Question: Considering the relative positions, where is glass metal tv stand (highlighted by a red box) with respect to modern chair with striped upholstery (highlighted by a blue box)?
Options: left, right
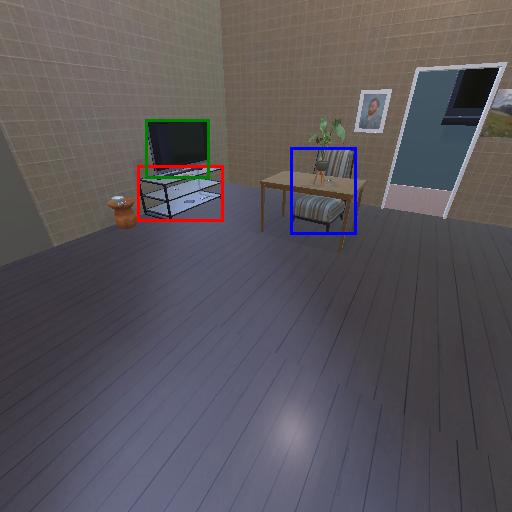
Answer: left